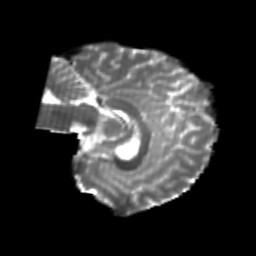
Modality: T2w
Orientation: sagittal
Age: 20
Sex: female
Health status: healthy
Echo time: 0.074 s